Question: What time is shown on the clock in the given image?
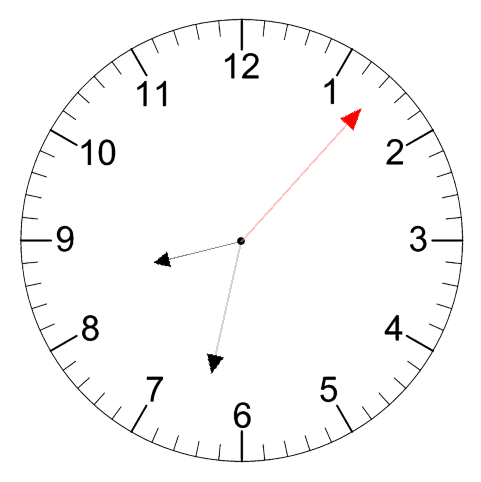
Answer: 08:32:07